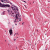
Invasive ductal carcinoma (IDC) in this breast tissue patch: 0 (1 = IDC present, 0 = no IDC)